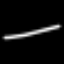
Label: line